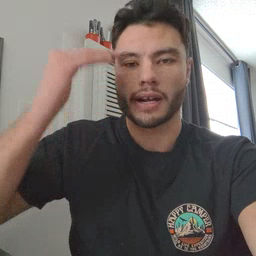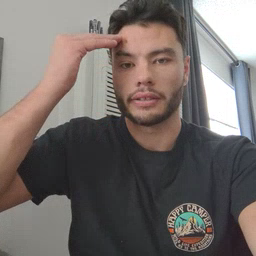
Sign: head